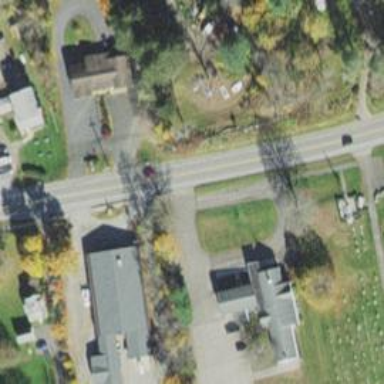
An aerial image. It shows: Unmarked road crossing.